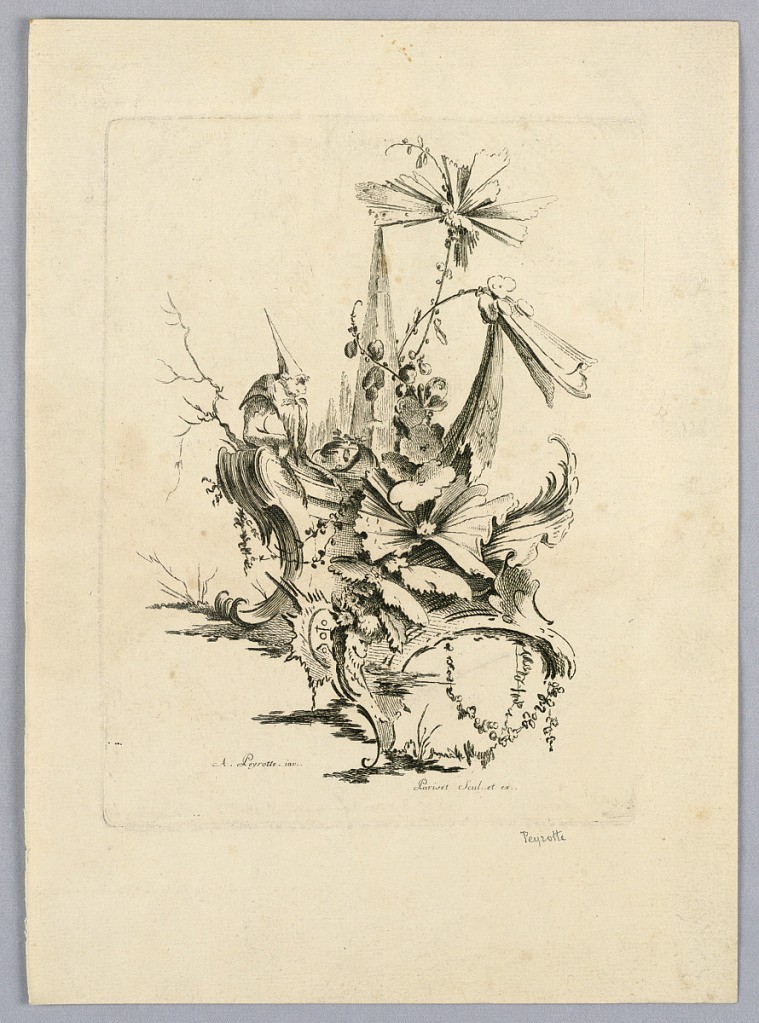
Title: Chinoiserie Vignette with Singe
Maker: Alexis Peyrotte, French, 1699–1769
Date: mid- 18th–late 18th century
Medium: Etching on paper
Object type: Print
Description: Chinoiserie Vignette with Singe.